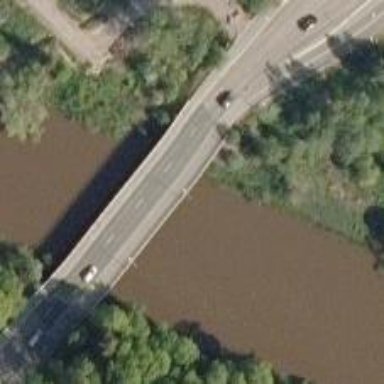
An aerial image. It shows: There is bridge in the image.